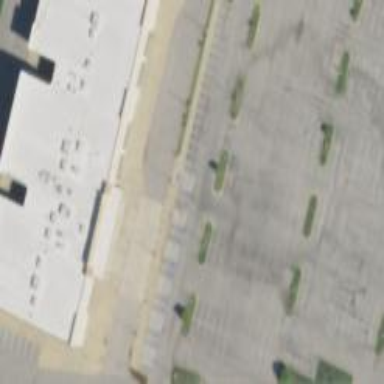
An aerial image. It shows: Retail building that includes cinema.